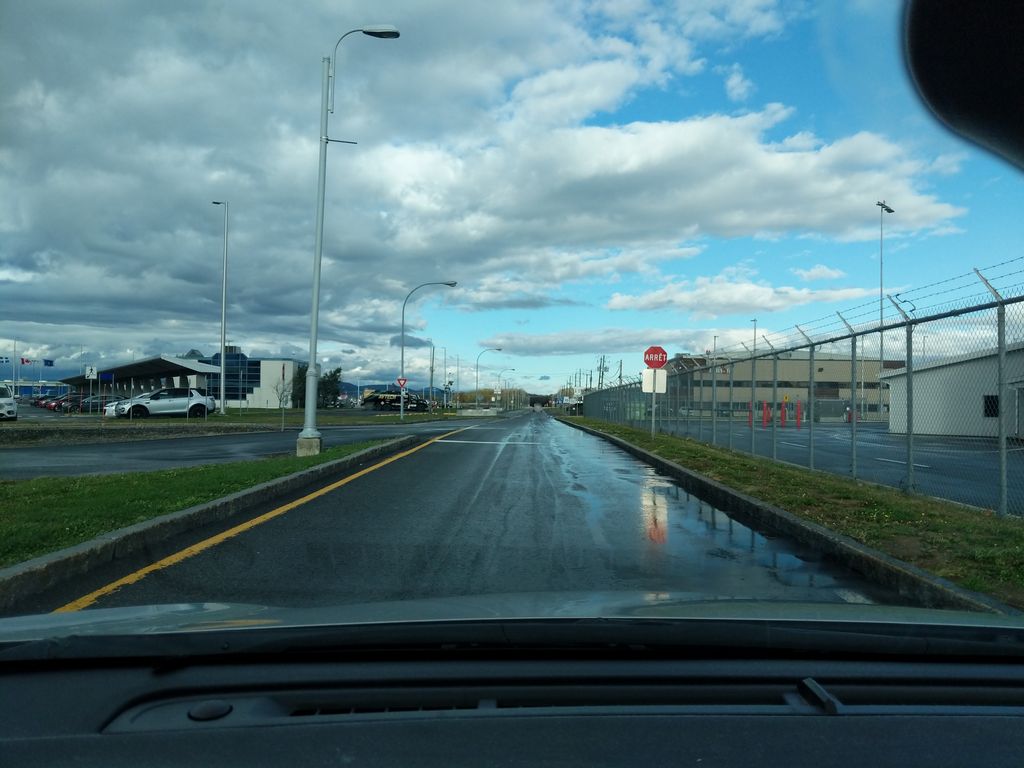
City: quebec_city